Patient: sex M, age 48
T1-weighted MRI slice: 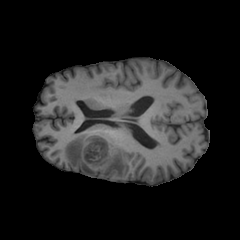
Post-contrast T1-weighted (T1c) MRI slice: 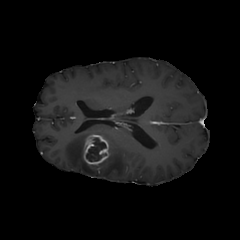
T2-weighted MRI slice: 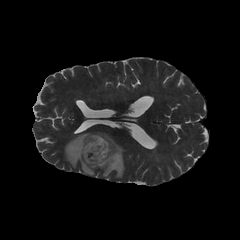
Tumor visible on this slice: yes
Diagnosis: Glioblastoma, IDH-wildtype
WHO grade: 4